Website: lowes
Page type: customer-info-address
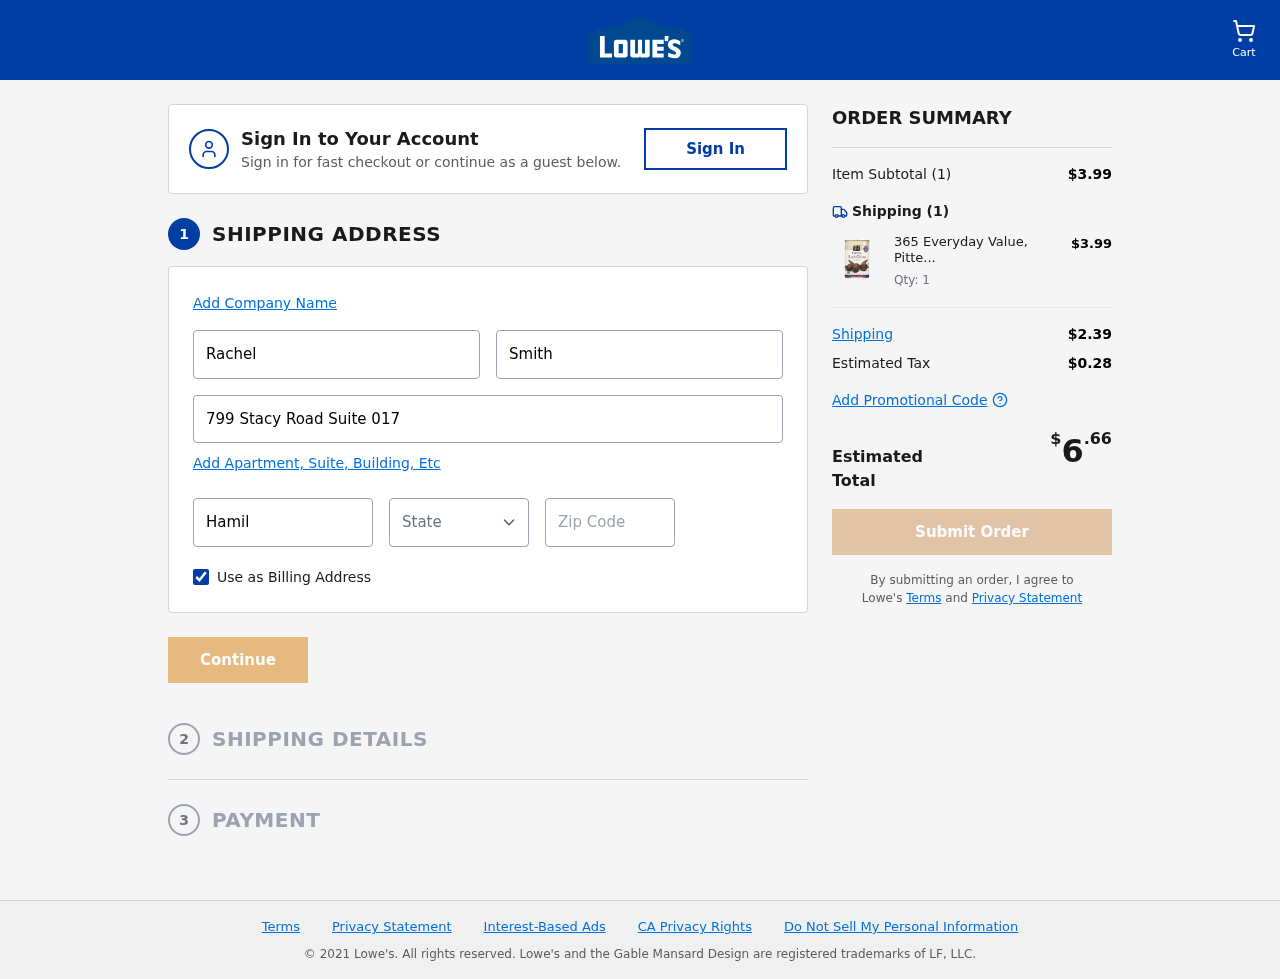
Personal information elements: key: PII_CITY
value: Hamiltonview
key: PII_FIRSTNAME
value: Rachel
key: PII_LASTNAME
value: Smith
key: PII_POSTCODE
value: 46475
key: PII_STATE_ABBR
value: AK
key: PII_STREET
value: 799 Stacy Road Suite 017
Product elements: key: PRODUCT1_NAME
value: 365 Everyday Value, Pitted Black Olives, Jumbo, 5.75 oz
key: PRODUCT1_PRICE
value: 3.99
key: PRODUCT1_QUANTITY
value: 1
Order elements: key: ORDER_NUM_ITEMS
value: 1
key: ORDER_SUBTOTAL
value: $3.99
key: ORDER_NUM_ITEMS2
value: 1
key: ORDER_SHIPPING_COST
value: $2.39
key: ORDER_TAX
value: $0.28
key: ORDER_TOTAL
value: $6.66